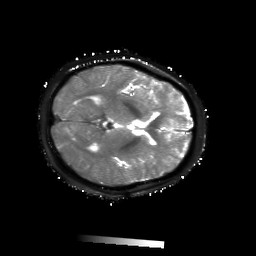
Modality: T2starmap
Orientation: axial
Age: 53
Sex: female
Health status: ill